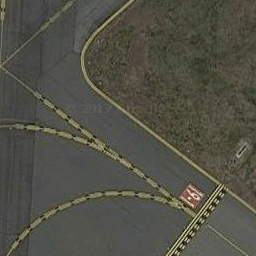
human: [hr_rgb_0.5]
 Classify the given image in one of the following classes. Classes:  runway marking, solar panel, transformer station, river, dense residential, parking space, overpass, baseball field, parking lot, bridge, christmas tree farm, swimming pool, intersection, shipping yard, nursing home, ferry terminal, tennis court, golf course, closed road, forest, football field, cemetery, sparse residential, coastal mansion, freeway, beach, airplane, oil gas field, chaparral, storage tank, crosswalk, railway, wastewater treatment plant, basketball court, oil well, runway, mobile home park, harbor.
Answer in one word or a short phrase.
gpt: runway marking